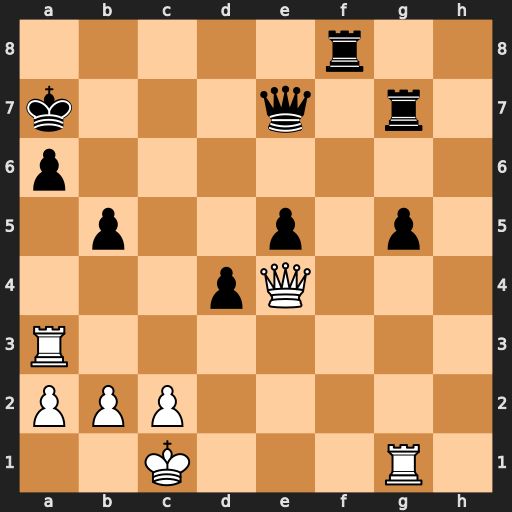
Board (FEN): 5r2/k3q1r1/p7/1p2p1p1/3pQ3/R7/PPP5/2K3R1
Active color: w
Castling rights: -
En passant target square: -
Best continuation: Qc6 Qb7 Qc5+ Qb6 Qxf8